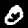
Digit: 0